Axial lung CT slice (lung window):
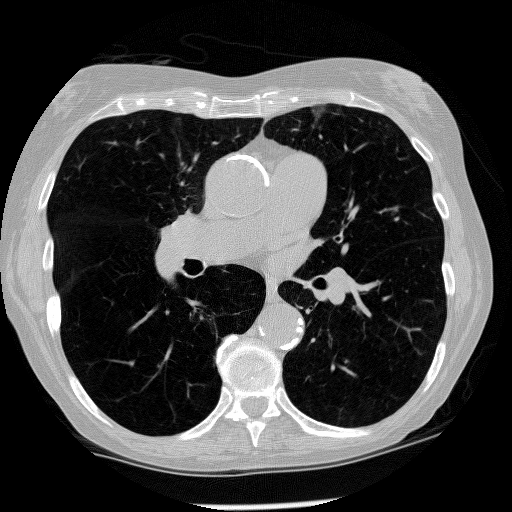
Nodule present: no